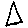
Label: triangle